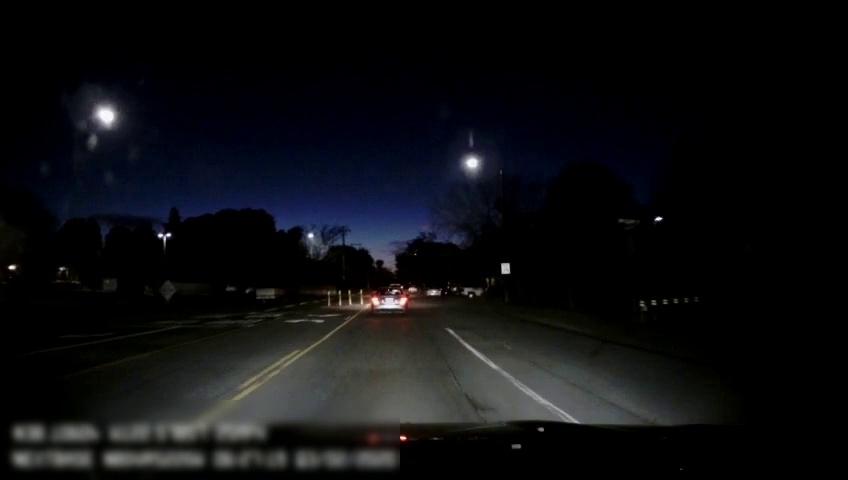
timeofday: Night
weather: Cloudy
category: Drivable Space
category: Vehicles | Car
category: Vehicles | SUV
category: Vehicles | Car
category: Vehicles | SUV
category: Lanes | Current Lane
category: Lanes | Opposite Lane
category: Lanes | Opposite Lane
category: Lanes | Current Lane
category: Traffic | Signs